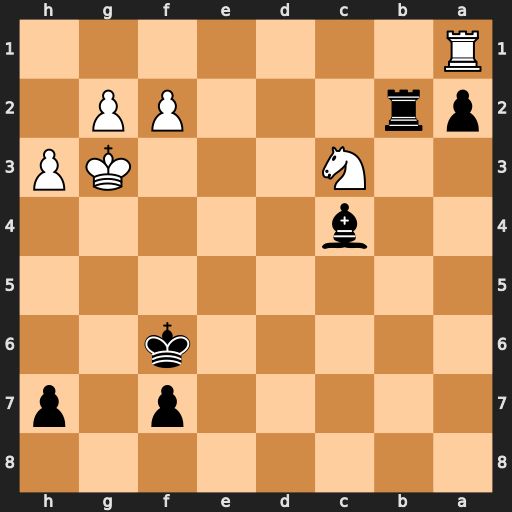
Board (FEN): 8/5p1p/5k2/8/2b5/2N3KP/pr3PP1/R7
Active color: b
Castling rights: -
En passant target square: -
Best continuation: Rb3